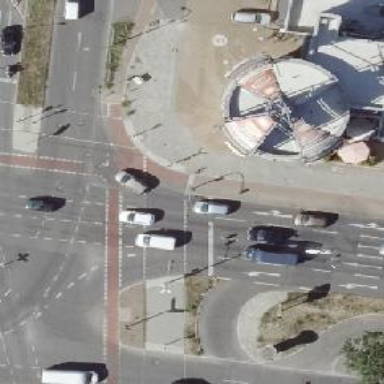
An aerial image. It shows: Road with traffic signals.